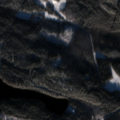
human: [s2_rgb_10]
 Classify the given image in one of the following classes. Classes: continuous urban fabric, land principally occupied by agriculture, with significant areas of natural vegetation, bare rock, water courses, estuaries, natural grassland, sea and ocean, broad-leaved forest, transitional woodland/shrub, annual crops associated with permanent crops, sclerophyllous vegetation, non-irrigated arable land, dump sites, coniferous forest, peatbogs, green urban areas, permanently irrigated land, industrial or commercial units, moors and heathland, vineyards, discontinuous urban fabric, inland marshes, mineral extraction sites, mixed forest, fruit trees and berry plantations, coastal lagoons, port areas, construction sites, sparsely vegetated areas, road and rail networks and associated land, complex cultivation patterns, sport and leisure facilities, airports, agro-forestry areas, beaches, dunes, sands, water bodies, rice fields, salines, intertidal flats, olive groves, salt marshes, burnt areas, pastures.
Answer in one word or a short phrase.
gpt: coniferous forest, mixed forest, water bodies